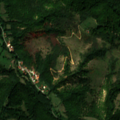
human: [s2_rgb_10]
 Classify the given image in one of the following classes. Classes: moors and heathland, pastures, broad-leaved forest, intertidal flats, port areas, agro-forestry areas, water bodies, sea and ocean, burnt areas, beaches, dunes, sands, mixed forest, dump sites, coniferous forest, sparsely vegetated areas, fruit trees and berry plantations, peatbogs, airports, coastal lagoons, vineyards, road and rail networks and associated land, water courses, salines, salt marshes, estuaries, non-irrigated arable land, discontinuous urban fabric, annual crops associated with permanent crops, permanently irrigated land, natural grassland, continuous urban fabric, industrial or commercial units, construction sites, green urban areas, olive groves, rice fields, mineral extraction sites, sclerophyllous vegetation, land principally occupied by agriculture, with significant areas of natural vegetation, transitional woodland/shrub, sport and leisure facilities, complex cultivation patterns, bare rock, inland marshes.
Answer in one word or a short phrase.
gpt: complex cultivation patterns, land principally occupied by agriculture, with significant areas of natural vegetation, broad-leaved forest